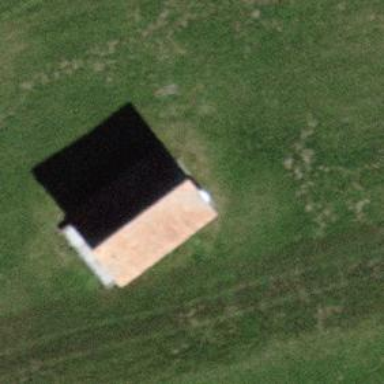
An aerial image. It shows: Shed building.